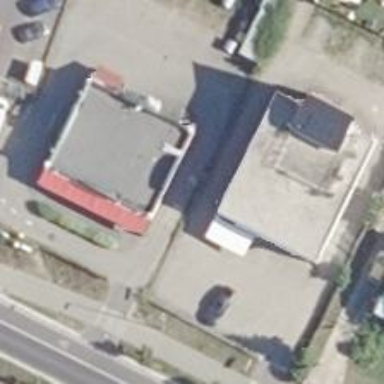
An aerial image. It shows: Beauty shop.